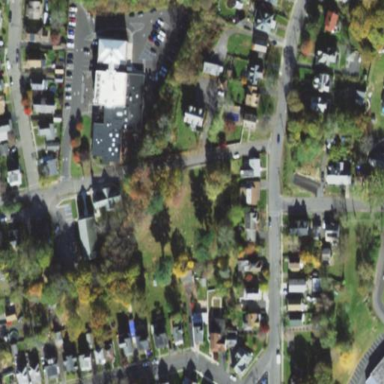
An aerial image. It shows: Kindergarten.